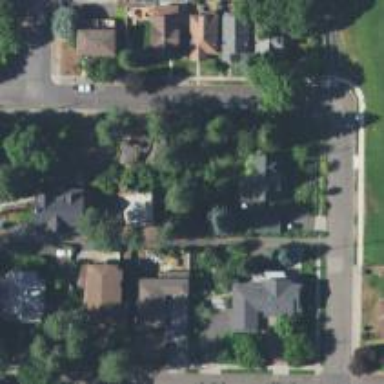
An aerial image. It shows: Alley classified as service road.